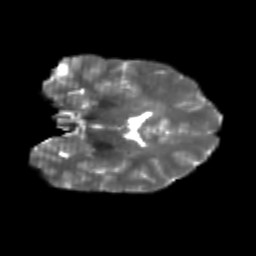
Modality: T2w
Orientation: coronal
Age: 20
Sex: male
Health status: healthy
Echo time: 0.074 s